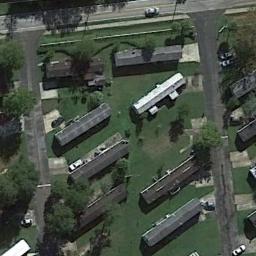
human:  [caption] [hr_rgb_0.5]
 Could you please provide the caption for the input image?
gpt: There are many buildings in the mobile home park .

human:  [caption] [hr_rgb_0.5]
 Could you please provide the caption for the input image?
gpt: The mobile home park has some mobile homes on the grass and some roads go through the mobile home park .

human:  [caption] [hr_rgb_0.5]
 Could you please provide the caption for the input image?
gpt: The mobile home park is on the grass next to the road .

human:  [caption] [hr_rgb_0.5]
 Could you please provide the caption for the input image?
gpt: There are four rows of white mobile homes and a U-shaped path .

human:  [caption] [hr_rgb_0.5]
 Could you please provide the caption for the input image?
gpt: There are some buildings on a green lawn in the mobile home park .